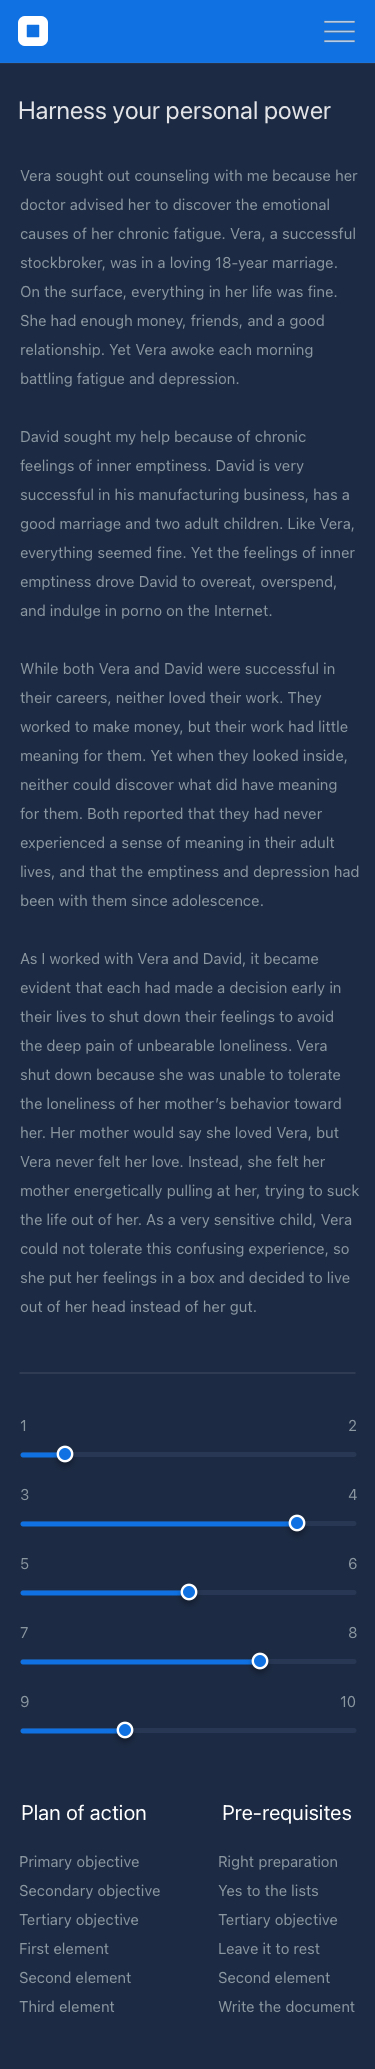
Text in this UI design:
Right preparation
Yes to the lists
Tertiary objective
Leave it to rest
Second element
Write the document
Pre-requisites
Primary objective
Secondary objective
Tertiary objective
First element
Second element
Third element
Plan of action
9
10
7
8
5
6
3
4
1
2
Vera sought out counseling with me because her doctor advised her to discover the emotional causes of her chronic fatigue. Vera, a successful stockbroker, was in a loving 18-year marriage. On the surface, everything in her life was fine. She had enough money, friends, and a good relationship. Yet Vera awoke each morning battling fatigue and depression.

David sought my help because of chronic feelings of inner emptiness. David is very successful in his manufacturing business, has a good marriage and two adult children. Like Vera, everything seemed fine. Yet the feelings of inner emptiness drove David to overeat, overspend, and indulge in porno on the Internet.

While both Vera and David were successful in their careers, neither loved their work. They worked to make money, but their work had little meaning for them. Yet when they looked inside, neither could discover what did have meaning for them. Both reported that they had never experienced a sense of meaning in their adult lives, and that the emptiness and depression had been with them since adolescence.

As I worked with Vera and David, it became evident that each had made a decision early in their lives to shut down their feelings to avoid the deep pain of unbearable loneliness. Vera shut down because she was unable to tolerate the loneliness of her mother’s behavior toward her. Her mother would say she loved Vera, but Vera never felt her love. Instead, she felt her mother energetically pulling at her, trying to suck the life out of her. As a very sensitive child, Vera could not tolerate this confusing experience, so she put her feelings in a box and decided to live out of her head instead of her gut.

Harness your personal power